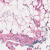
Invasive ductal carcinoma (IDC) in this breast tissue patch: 0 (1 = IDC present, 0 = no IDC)